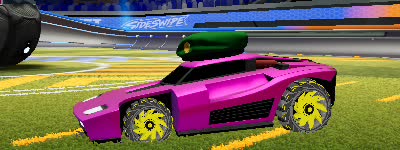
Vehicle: breakout